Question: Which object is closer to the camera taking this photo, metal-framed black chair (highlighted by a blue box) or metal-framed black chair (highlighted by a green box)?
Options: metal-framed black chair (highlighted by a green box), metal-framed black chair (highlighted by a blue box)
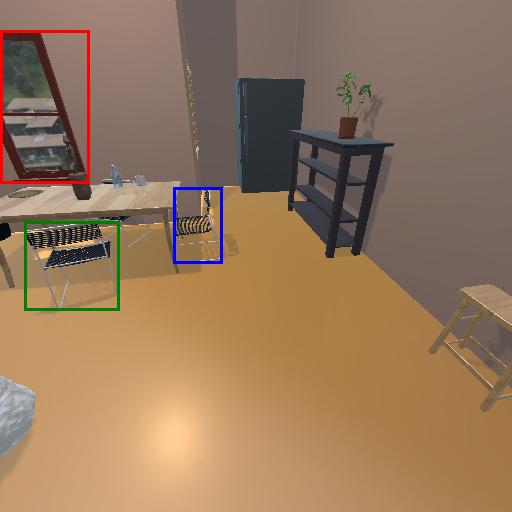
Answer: metal-framed black chair (highlighted by a green box)